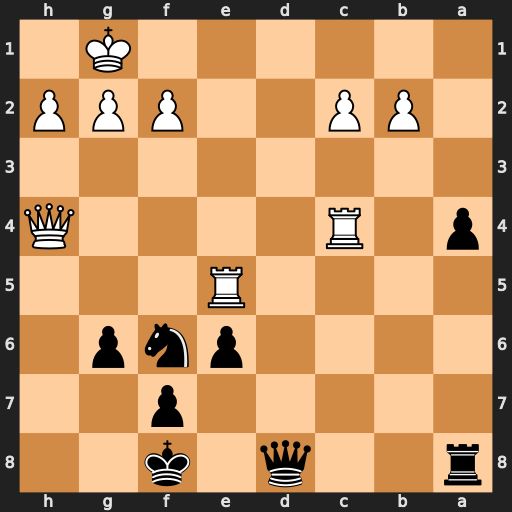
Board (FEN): r2q1k2/5p2/4pnp1/4R3/p1R4Q/8/1PP2PPP/6K1
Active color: b
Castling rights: -
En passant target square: -
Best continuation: Qd1+ Re1 Qxe1#